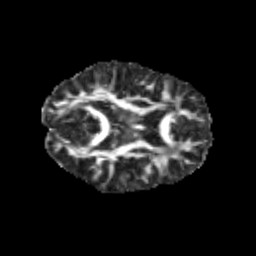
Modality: FA
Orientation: axial
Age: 12
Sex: female
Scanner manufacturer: siemens
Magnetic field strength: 3 T
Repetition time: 3.8 s
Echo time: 0.07 s